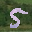
Label: 5